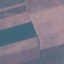
Land use / land cover class: AnnualCrop